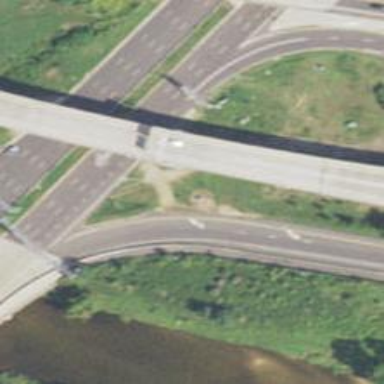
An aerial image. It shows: Asphalt motorway link.